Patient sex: M
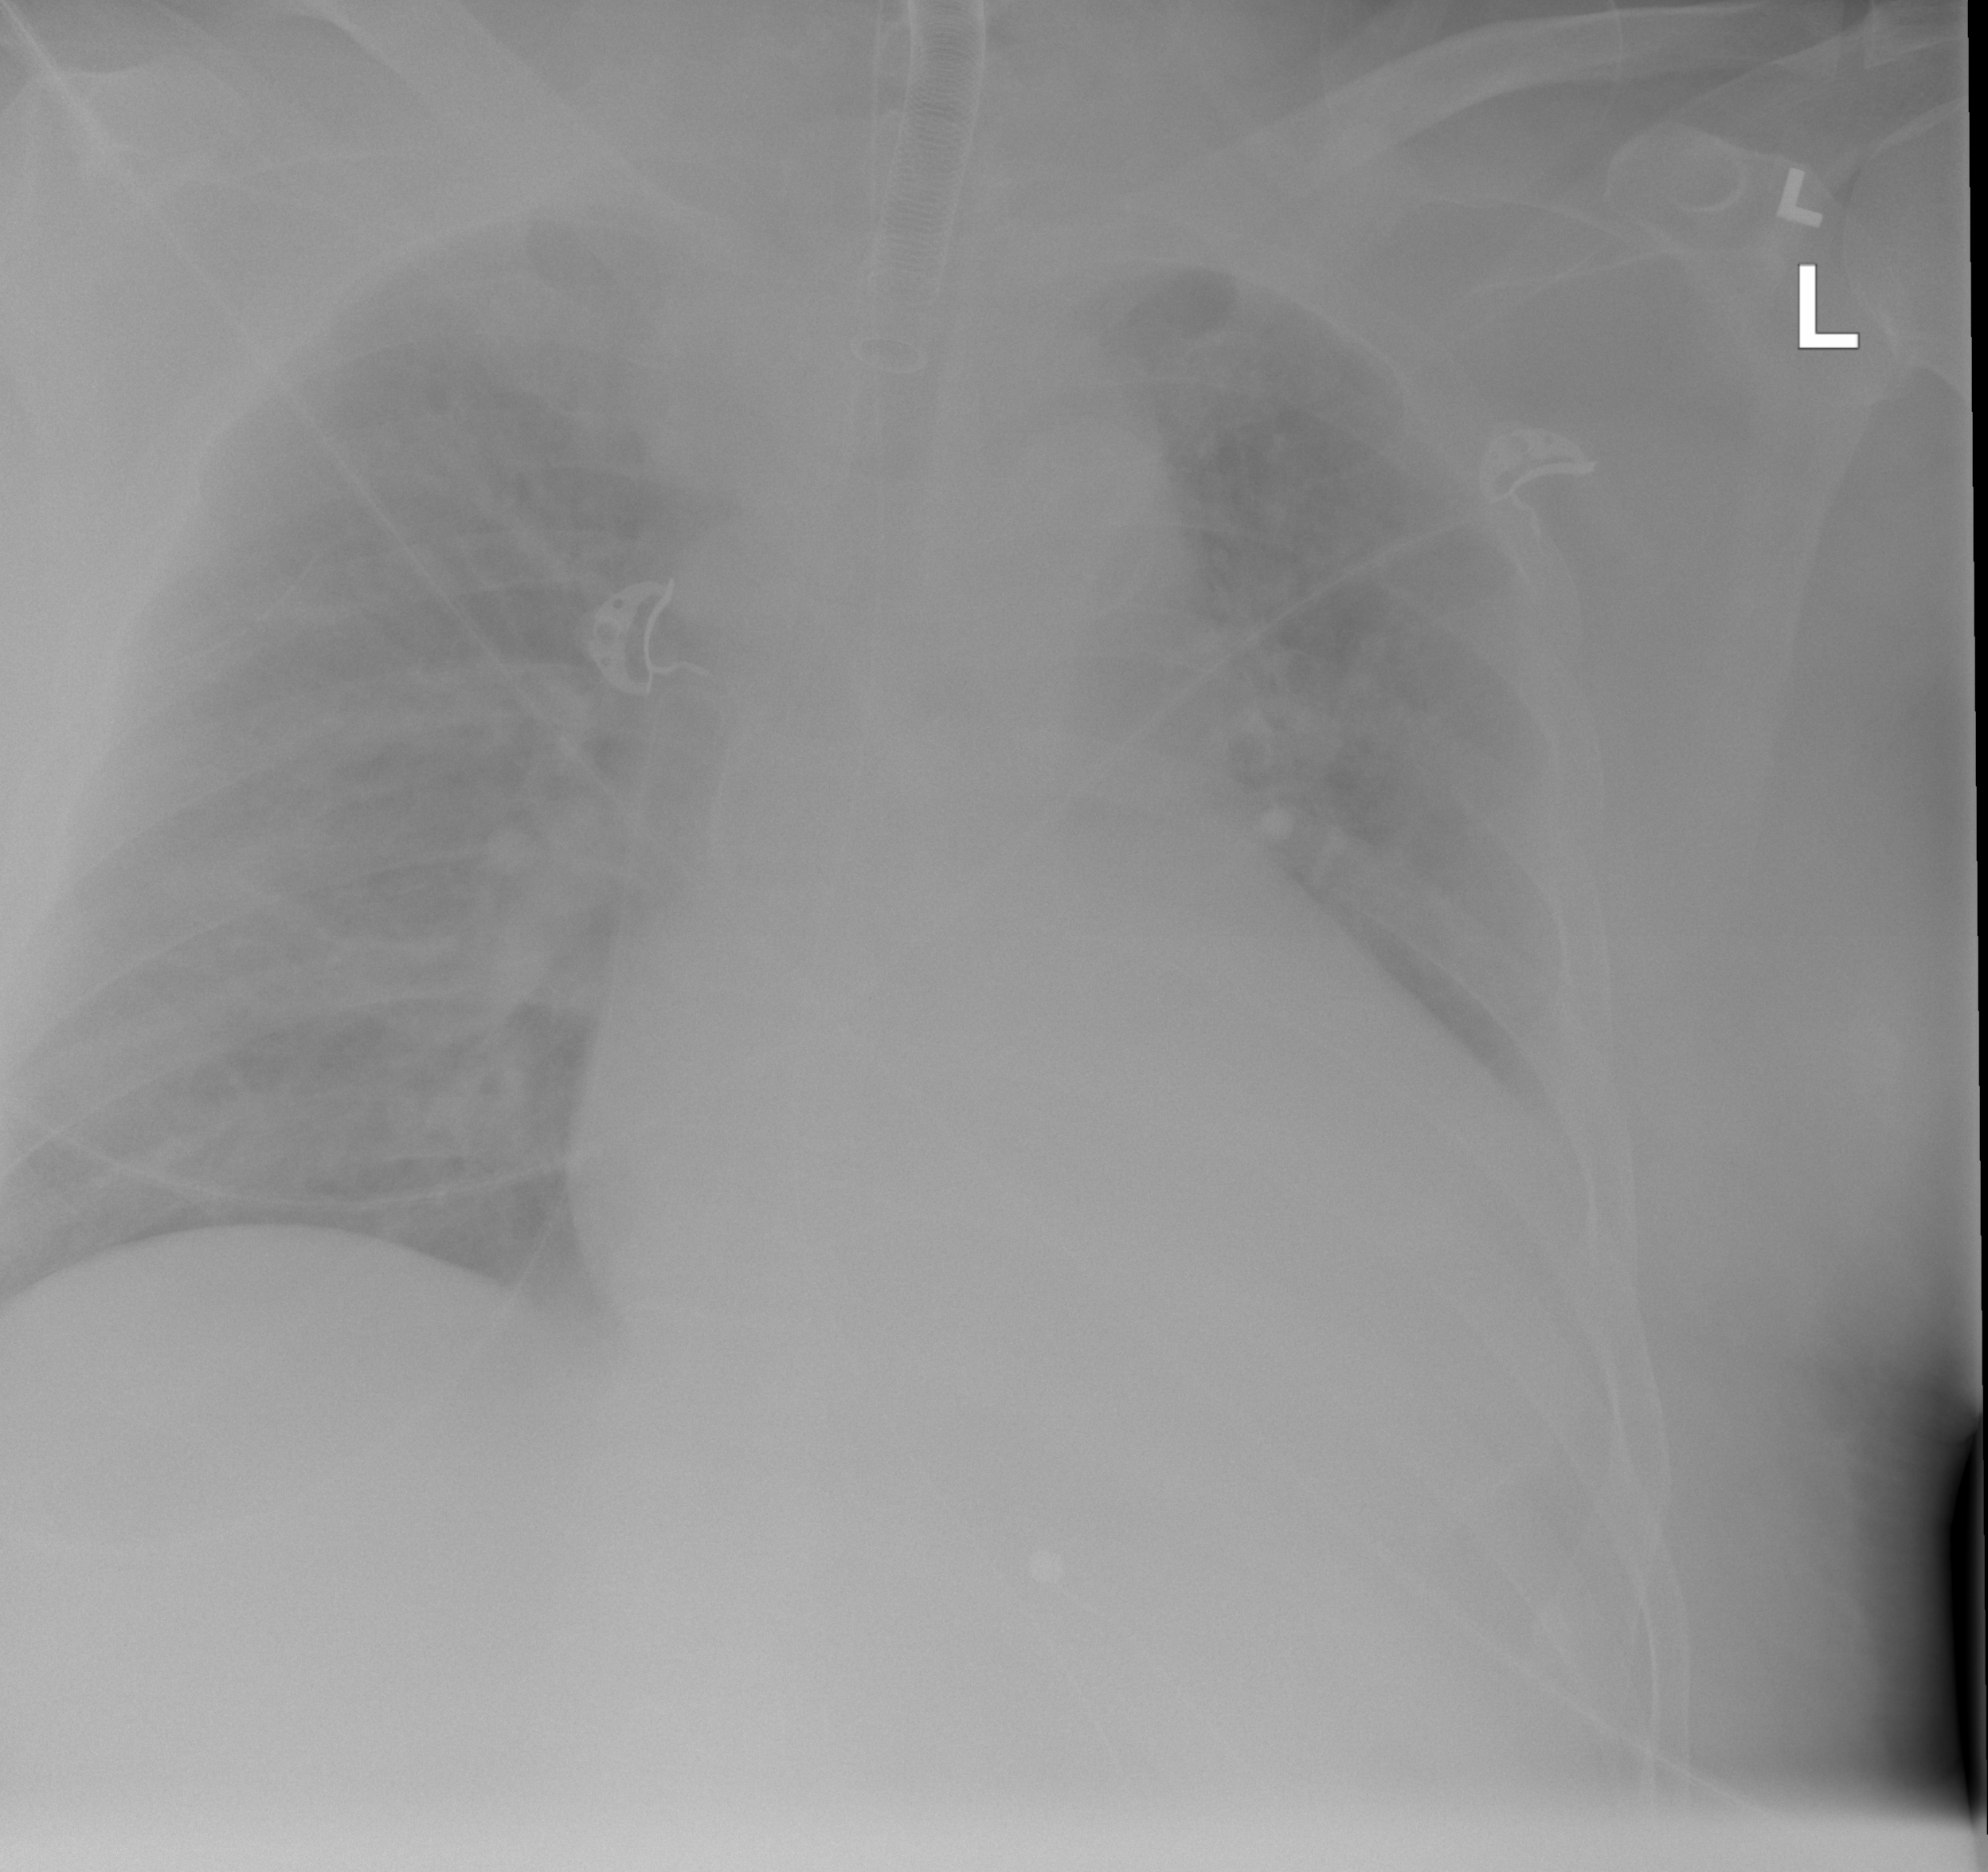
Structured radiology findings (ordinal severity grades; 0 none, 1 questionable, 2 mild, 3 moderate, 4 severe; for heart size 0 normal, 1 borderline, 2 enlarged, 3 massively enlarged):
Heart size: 2
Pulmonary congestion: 0
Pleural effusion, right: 1
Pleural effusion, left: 2
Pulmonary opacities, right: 2
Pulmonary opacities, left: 2
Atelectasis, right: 3
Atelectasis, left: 2